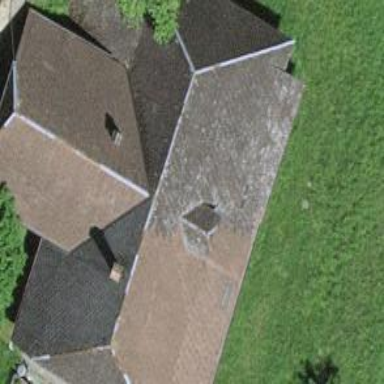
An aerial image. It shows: Farm building.